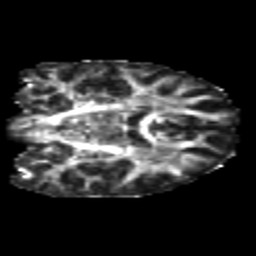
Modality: FA
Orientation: coronal
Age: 21
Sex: female
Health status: healthy
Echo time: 0.074 s